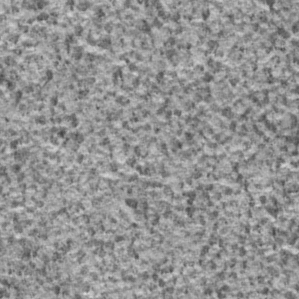
Label: frost